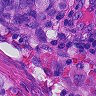
Metastatic tissue present: yes